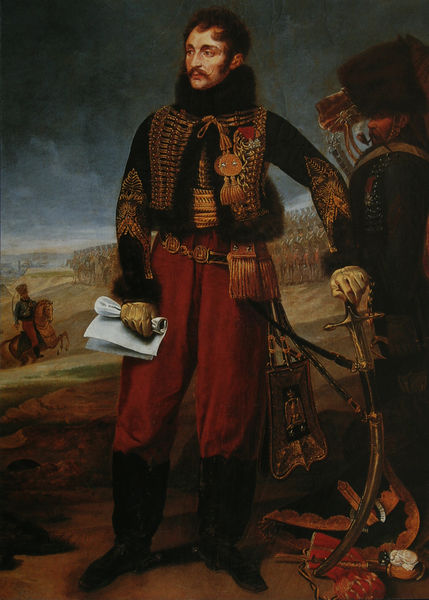
Titel: Le Général de Lasalle
Künstler: Auguste Boyer
Standort: Versailles
Institution: Musée National du Château de Versailles et de Trianon
Schlagwörter: blau, blätter, dunkel, gemälde, held, himmel, kampf, kämpfer, mann, schatten, weiß, wolken, bäume, grün, landschaft, ocker, abend, braun, frankreich, grau, handschuh, handschuhe, hell, hintergrund, hut, licht, männer, schwarz, stirn, stützen, vordergrund, blick, gras, gürtel, rot, schal, tier, wiese, beige, malerei, muster, ornament, bart, hose, jacke, jung, mütze, schnurrbart, blass, diener, falten, inkarnat, kragen, pelz, bildnis, halskrause, herr, portrait, porträt, erde, feld, horizont, hügel, kalt, boden, auge, bestickt, gold, mantel, stehend, stickerei, stoff, blatt, augenbrauen, wald, pferd, pferde, reiter, bewölkt, hellblau, sattel, kopfbedeckung, papier, düster, bogen, hosen, russland, berge, hang, koppel, winter, krieg, schlacht, sturm, unwetter, könig, soldaten, schnäuzer, pfeife, halstuch, ornamente, lciht, kordel, knie, schnauzbart, weste, grass, regen, griff, schnalle, zettel, orientalisch, militär, schwert, säbel, uniform, soldat, waffe, napoleon, abzeichen, degen, koteletten, offizier, orden, stiefel, herrscher, nerz, beutel, tasche, ritter, anführer, armee, fürst, heer, rüstung, schimmel, sieg, kotletten, rolle, wappen, knauf, karte, pelzkragen, brief, lässig, krieger, general, handg, historiengemälde, feldherr, plan, schriftrolle, trodeln, fellmütze, pelzmütze, sebel, pelzkappe, russe, pluderhose, ähren, admiral, schriftstück, staffel, bote, rückzug, schaft, verzierungen, preußen, pluderhosen, schlachtfeld, säbeltasche, quasten, zar, russisch, nachricht, neuzeit, ese, türke, osmanen, husar, hauptmann, kosaken, hintergrunf, soladaten, ungarn, auszeichnungen, krummsäbel, attribute, gem lde, auszeichnung, befehl, schwet, kamf, depesche, feldmarschall, scuhe, beritten, kosak, kosacke, kosake, perlz, krummschwert, augen augenbraue, dekret, demonstratio, hellblua, kodreln, kurier, ornde, pluderhode, schrieb, solken, spanine, unwettter, söbel